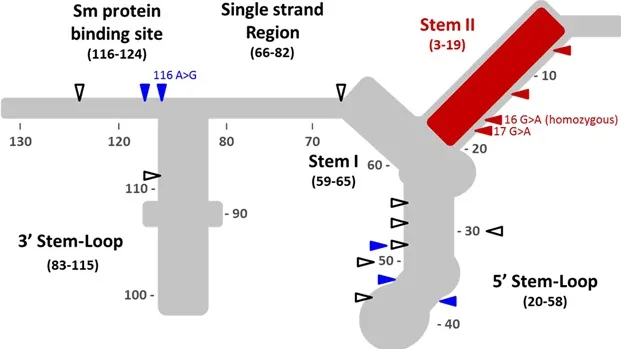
RNU4ATAC structural elements, and MOPD1 and Roifman syndrome causal variants. Stem I and Stem II are both elements at the 3' and 5' of U4atac, respectively, which base pair with U6atac. These elements are separated by an intramolecular 5' stem-loop. Another stem loop is located at the 3' end of U4atac. The Sm protein binding site is important for binding of the Sm proteins, which are important for the assembly of the complex and its import into the nucleus. The Stem II, Stem I, 5' stem-loop and Sm binding site are all highly conserved. Delineated in red is the Stem II domain, which is obligatory for the pathogenesis of Roifman syndrome. Adapted from refs.
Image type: pathology (immunostaining)